Question: I am a bit puzzled by this behaviour.
I clone a table with jquery, then do a GET request to the server and get a json. From that I set the value for each field in the cloned table.

It all appears just fine on the screen, however I don't see any value in FireBug for that element.
'''
<input id="id_deals-1-deal_template_name" type="text" maxlength="100" name="deals-1-deal_template_name" readonly="True">
'''
The way I set the value is like this, maybe I do this wrong:
'''
$('#id_deals-' + (total-1) + '-deal_template_name').val(template_name);
'''
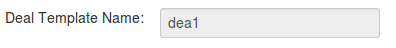
Answer: The 'value' attribute sets the .
The 'value' property, which is set by the jQuery 'val()', method deals with the .
You shouldn't see a change in the attribute when viewing in Firebug as you aren't changing the default value.
If you really want to change that then use '.attr('value', foo)' instead.